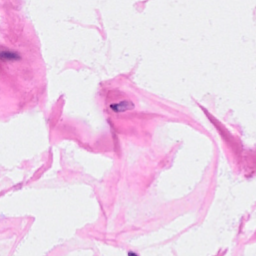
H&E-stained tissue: Breast